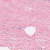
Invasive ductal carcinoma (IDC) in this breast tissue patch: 0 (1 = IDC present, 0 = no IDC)